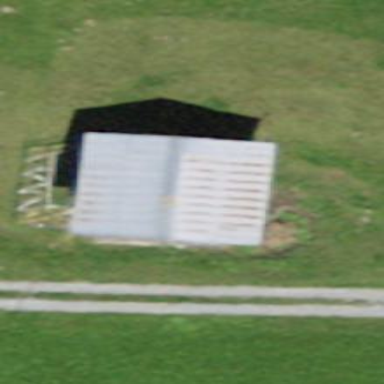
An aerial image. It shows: Shed.